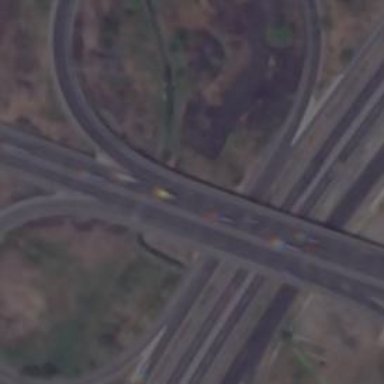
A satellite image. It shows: Motorway.